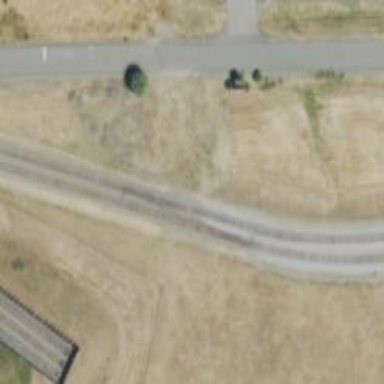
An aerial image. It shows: Rail spur service.